Current action and preconditions to check: path_clear

Your task: For each precondition in the list above, predict whether it will hold at this action.

Consider the current scene as observed from the mobile robot's camera, and analyze the predicted future states of all dynamic agents (e.g., people, animals, vehicles, or any moving entities) within the NEXT SECOND.

IMPORTANT: Only answer "very likely" if you are absolutely certain—based on strong, clear evidence—that a dynamic agent will violate the precondition in the predicted future state. Do NOT answer "very likely" for unlikely, ambiguous, or low-probability risks.

Ask yourself for each precondition: Is there a high probability, with clear and convincing evidence, that the predicted future states of any dynamic agent will interfere with the predicted future state of the currently executing action within the NEXT SECOND, causing that precondition to fail?

Assess the risk level based on these predictions. Use "likely" or "very likely" if motions create a clear risk of interference.

Use "neutral" or "improbable" if agents are nearby but their predicted paths are clearly diverging or non-conflicting.

Failure Risk Categories: "very improbable", "improbable", "neutral", "likely", "very likely"

Answer Format: Output ONLY the probability_of_failure value from these categories: "very improbable", "improbable", "neutral", "likely", "very likely"

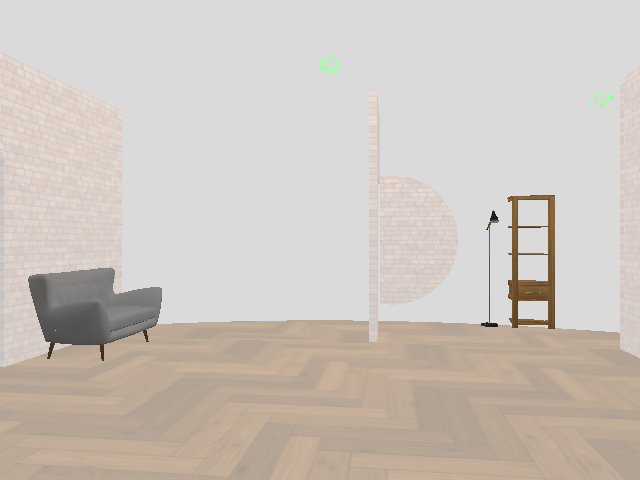

Answer: very improbable